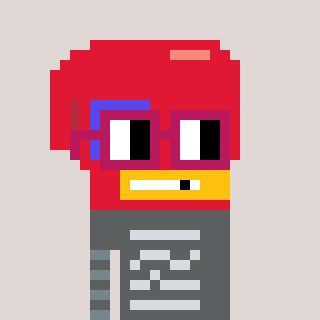
a pixel art character with square dark red glasses, a boxing glove-shaped head and a green-colored body on a warm background